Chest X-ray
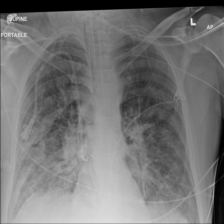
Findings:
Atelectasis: negative
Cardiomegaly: negative
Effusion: negative
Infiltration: negative
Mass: negative
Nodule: negative
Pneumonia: negative
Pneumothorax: negative
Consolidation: negative
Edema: negative
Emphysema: negative
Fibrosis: negative
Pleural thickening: negative
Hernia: negative